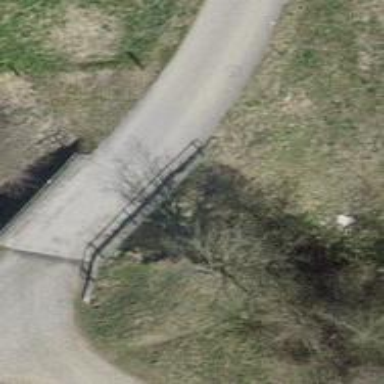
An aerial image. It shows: Concrete track with bridge. The track is of grade1 tracktype.